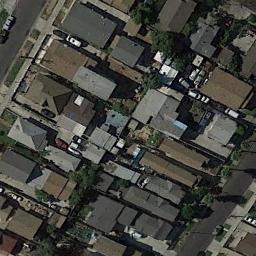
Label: dense_residential